Question: I am trying to do Jquery call on click of an element, on controller side i have this below, this is from Facebook C# mvc template.
'''
[FacebookAuthorize("email", "friends_birthday")]
public async Task<ActionResult> GetFriends(FacebookContext context)
{
try
{
if (ModelState.IsValid)
{
var user = await context.Client.GetCurrentUserAsync<MyAppUser>();
var friendsWithUpcomingBirthdays = user.Friends.Data.Take(100);
user.Friends.Data = friendsWithUpcomingBirthdays.ToList();
return PartialView("MyFriends", user);
}
return View("Error");
}
catch (Exception ex)
{
return View("Error");
}
}
'''
since i am trying to call using jquery inside a javascript file i tired using
'''
@Html.Hidden("MyFriends", GlobalFacebookConfiguration.Configuration.AppUrl@Url.Action("GetFriends", "Home"))
'''
and on my Jquery i do
'''
var myUrl = $("#MyFriends").val();
$.get(myUrl, function (data) {
$('#detailsDiv').replaceWith(data);
});
'''

Any Ideas?
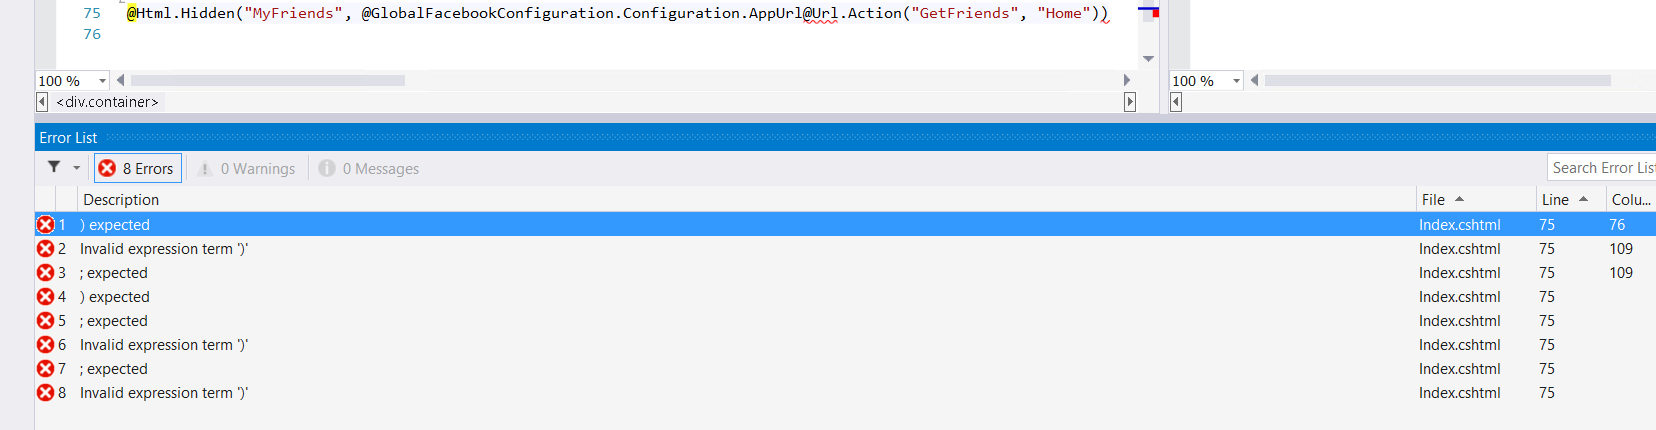
Answer: Try something like :
'''
@Html.Hidden("MyFriends", GlobalFacebookConfiguration.Configuration.AppUrl + "/" + @Url.Action("GetFriends", "Home"))
'''